Group 1:
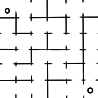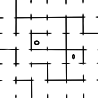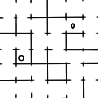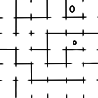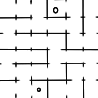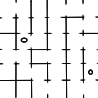
Group 2:
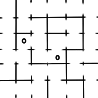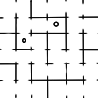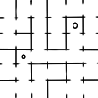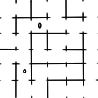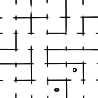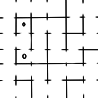
Rule separating the two groups: Long distance between the marked locations vs. short distance between the marked locations.
Concepts: length_line_or_curve, maze, path
Author: Jakub Štepo